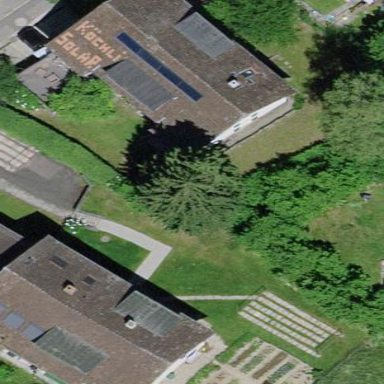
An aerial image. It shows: Gabled roof on residential building.